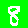
Digit: 8